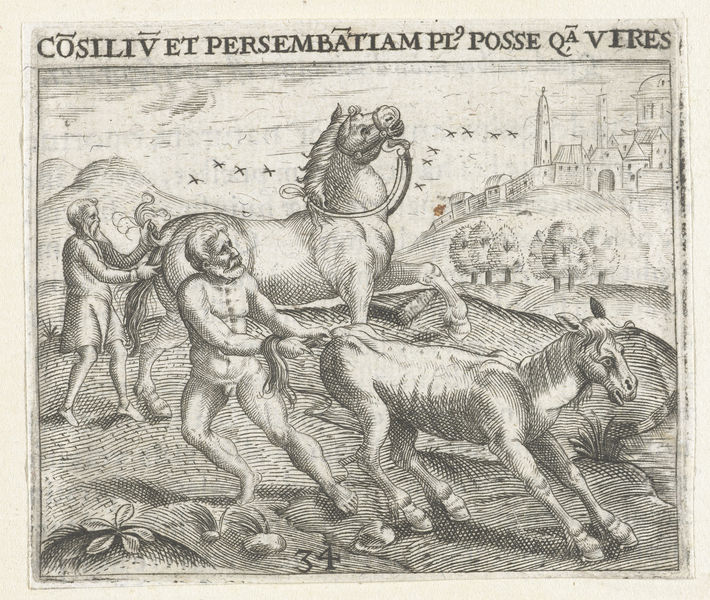
Titel: Twee mannen met paarden
Künstler: Theodor de Bry
Standort: Amsterdam
Institution: Rijksmuseum
Schlagwörter: arch, men, hair, old, painting, wall, print, floor, plant, cloud, clouds, horses, man, naked, nude, rock, sky, tree, hill, hills, house, landscape, mountain, mountains, tower, trees, village, grass, plants, road, drawing, castle, animals, bird, sketch, tail, beard, birds, town, city, dome, buildings, gate, plans, art, ears, engraving, pencil, draw, horse, reins, hoof, genre, hilly, hügel, land, stones, latin, penis, zeichnung, turret, towers, mane, pferd, manuscript, citywall, donkey, turrets, braid, rein, burg, skinny, number, genitals, pulling, tails, harness, hilltop, grabbing, 34, taill, walled, stubborn, posse, neigh